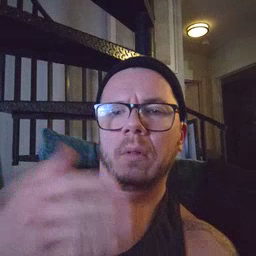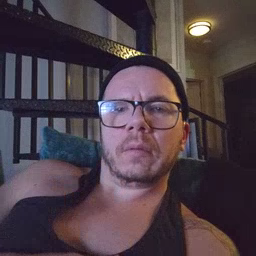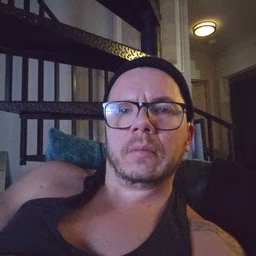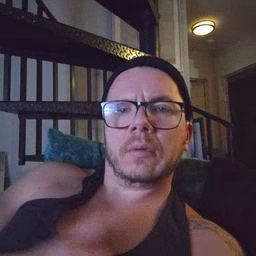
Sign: all